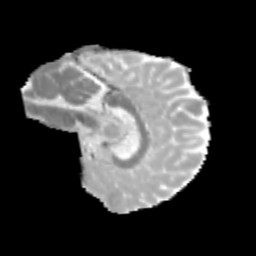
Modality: MD
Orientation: sagittal
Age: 11
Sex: male
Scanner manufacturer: siemens
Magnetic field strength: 3 T
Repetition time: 3.8 s
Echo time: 0.07 s